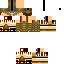
A male skeleton skin with dark skin, wearing brown helmet dressed in a gold armor chest and brown pants, featuring a closed mouth.